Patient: sex M, age 76
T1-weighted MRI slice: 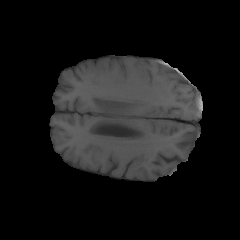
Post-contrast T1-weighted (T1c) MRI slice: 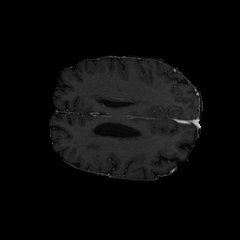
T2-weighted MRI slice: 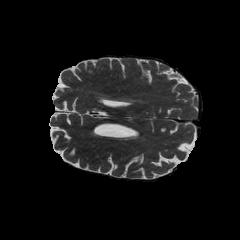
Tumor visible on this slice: no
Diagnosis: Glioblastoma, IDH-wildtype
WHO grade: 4